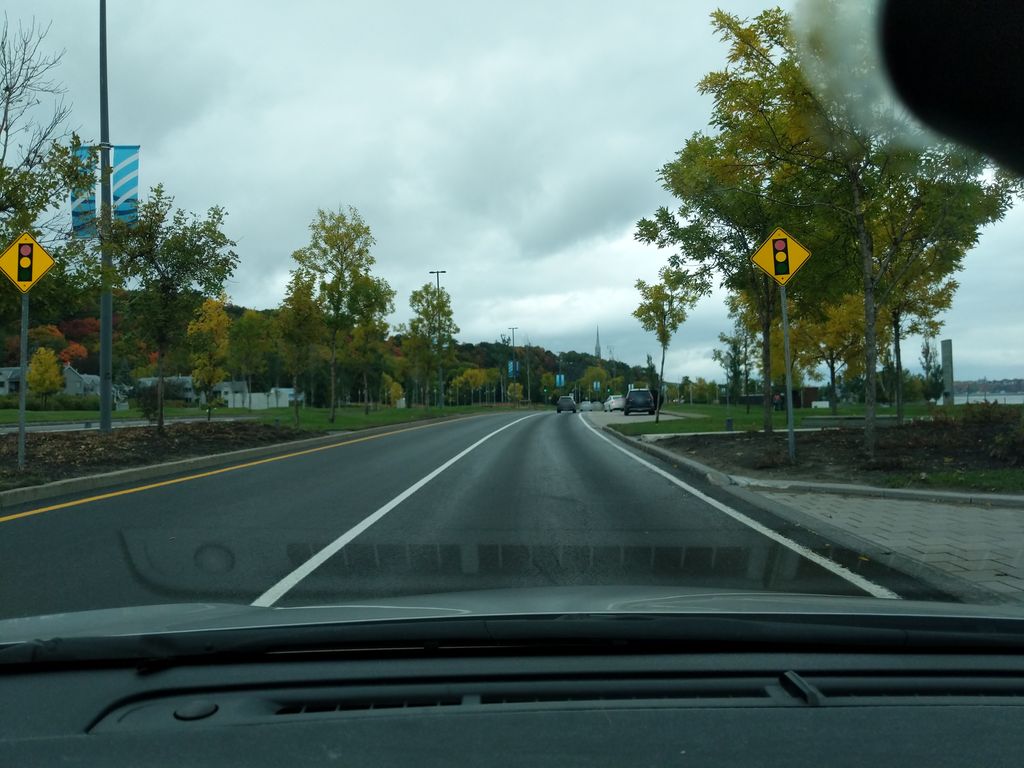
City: quebec_city